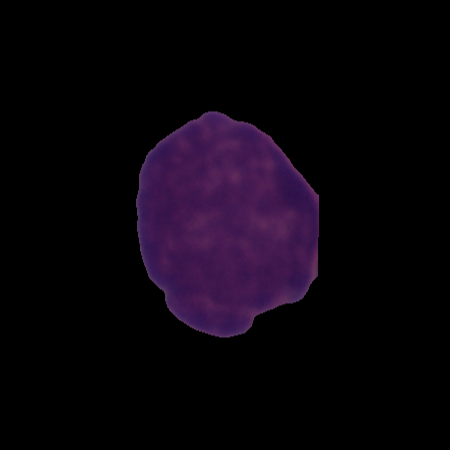
Label: cancer